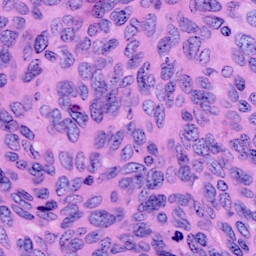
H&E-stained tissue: Cervix